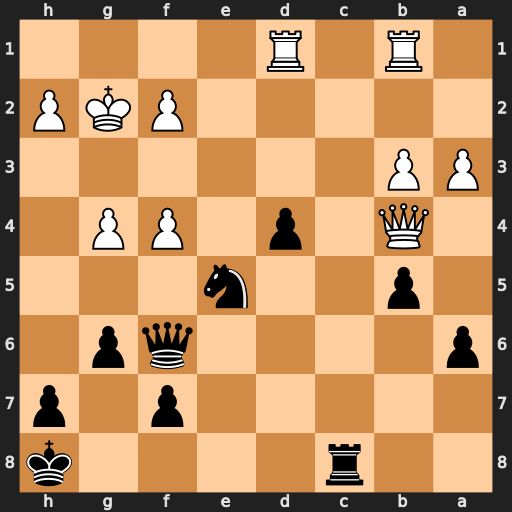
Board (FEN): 2r4k/5p1p/p4qp1/1p2n3/1Q1p1PP1/PP6/5PKP/1R1R4
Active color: b
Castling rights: -
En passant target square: -
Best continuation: Qc6+ Kg1 Nf3+